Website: bh-photo
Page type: payment
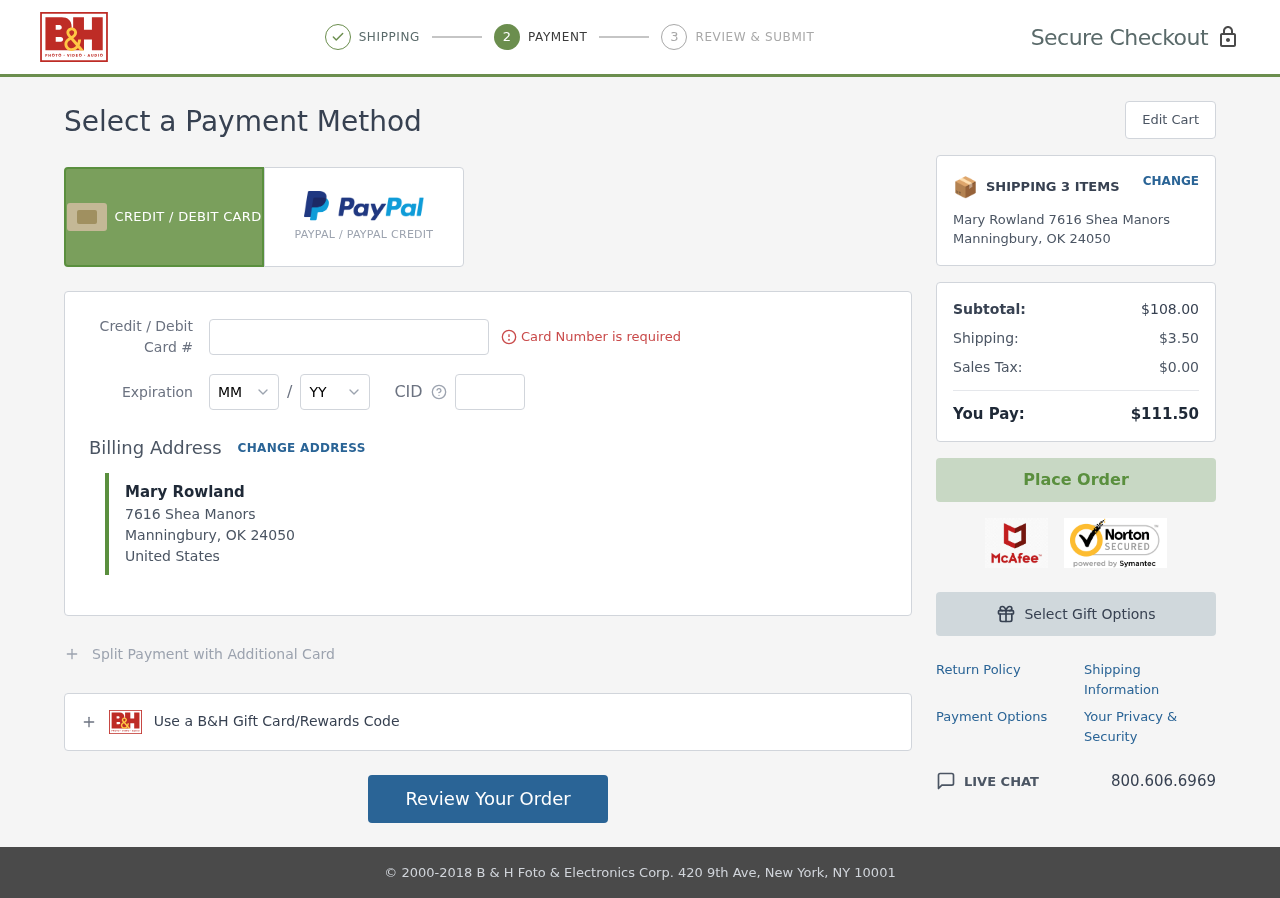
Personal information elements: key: PII_CARD_CVV
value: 797
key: PII_CARD_EXPIRY_MONTH
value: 09
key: PII_CARD_EXPIRY_YEAR
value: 29
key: PII_CARD_NUMBER
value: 5300 4373 2315 1209
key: PII_CITY
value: Manningbury
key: PII_COUNTRY
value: United States
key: PII_FULLNAME
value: Mary Rowland
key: PII_POSTCODE
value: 24050
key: PII_STATE_ABBR
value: OK
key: PII_STREET
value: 7616 Shea Manors
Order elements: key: ORDER_NUM_ITEMS
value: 3
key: ORDER_SUBTOTAL
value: $108.00
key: ORDER_SHIPPING_COST
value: $3.50
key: ORDER_TAX
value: $0.00
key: ORDER_TOTAL
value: $111.50